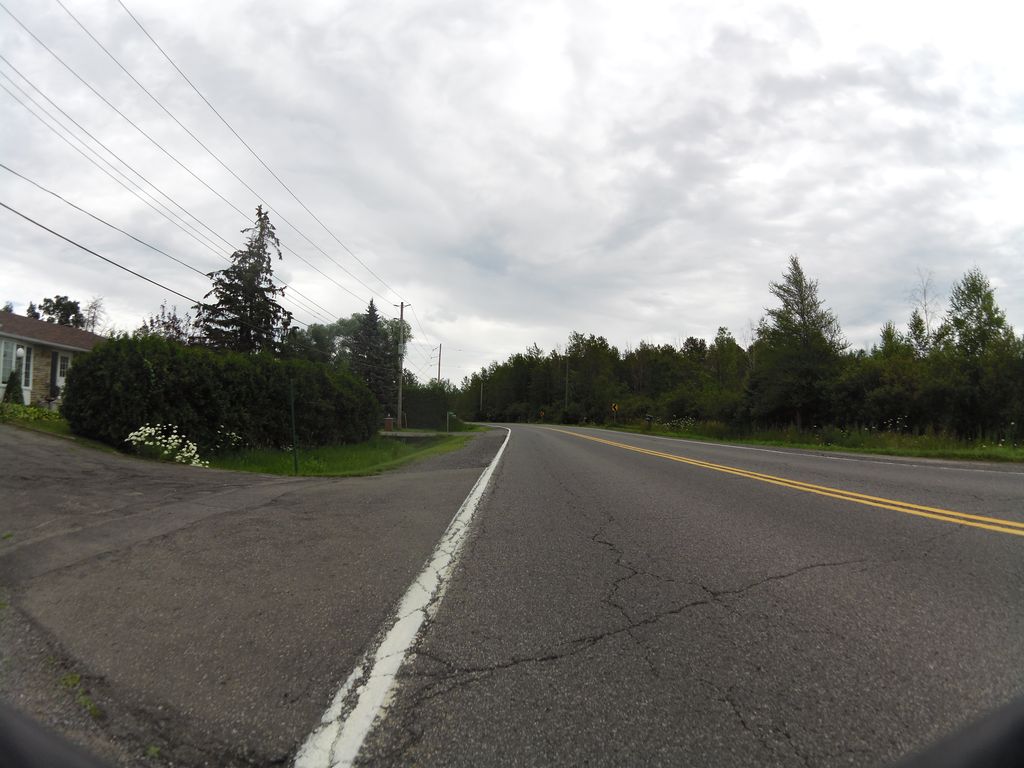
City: ottawa-gatineau